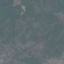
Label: HerbaceousVegetation